Question: I am trying to use TFS Integration Platform to migrate my project A on server 1 to project A on server 2. I have branched code from project B on server 1 to project A on server 1 but I am not moving project B to server 2. Is there any way that I can use a default action for all conflicts to resolve by adding instead of branching on server 2 during the migration? If not, is there anything else I can do to get the code over from initial checkin without moving project B to server 2?
Thanks in advance!

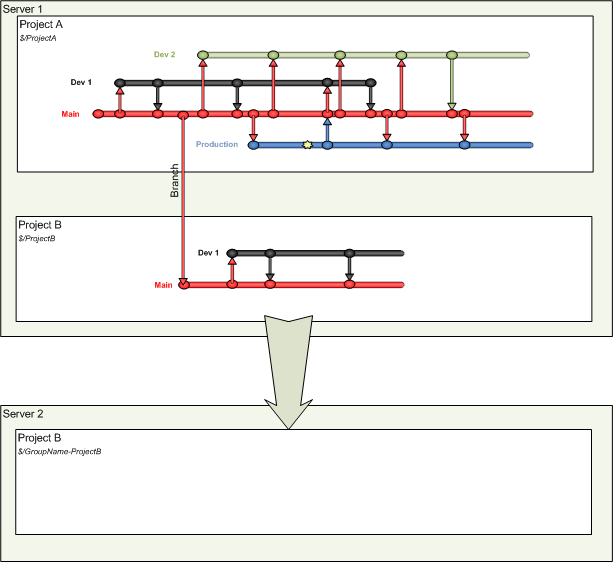
Answer: It may be easier to move project A and project B, then do a 'tf destroy' of project B. This create a new baseline for those branched files.
Try it first, though, in a test environment.